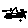
Label: hexagon